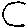
Label: moon